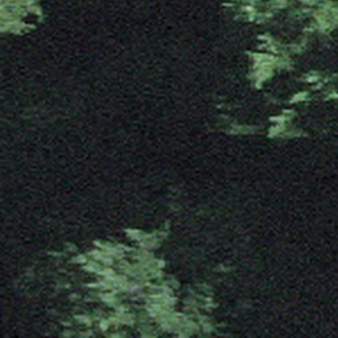
Label: other